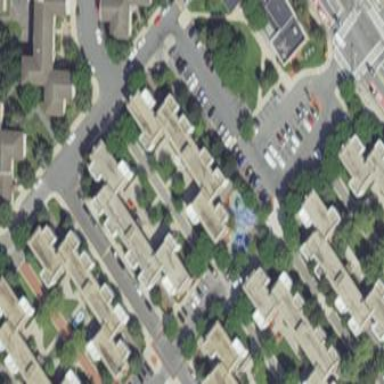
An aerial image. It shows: Image showing building with apartments.